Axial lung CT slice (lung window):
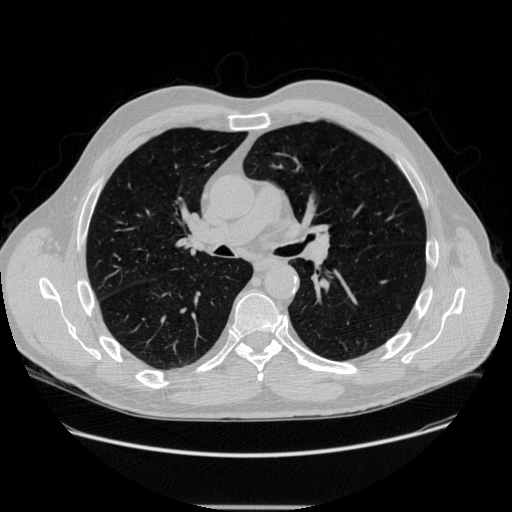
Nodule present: no